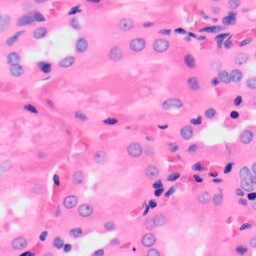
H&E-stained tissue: Kidney